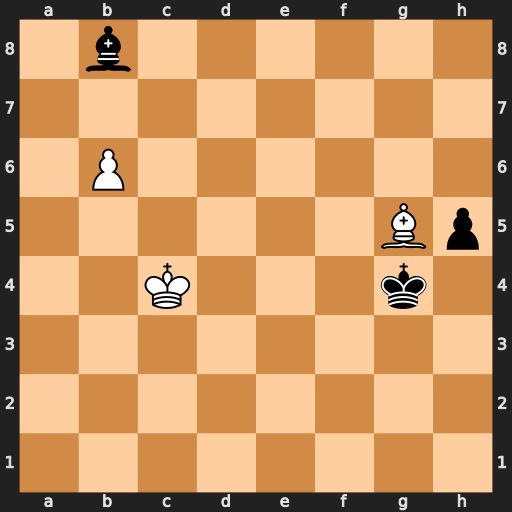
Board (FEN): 1b6/8/1P6/6Bp/2K3k1/8/8/8
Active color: w
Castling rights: -
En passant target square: -
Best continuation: Bd8 Bg3 Bc7 Bf2 b7